RGB frame:
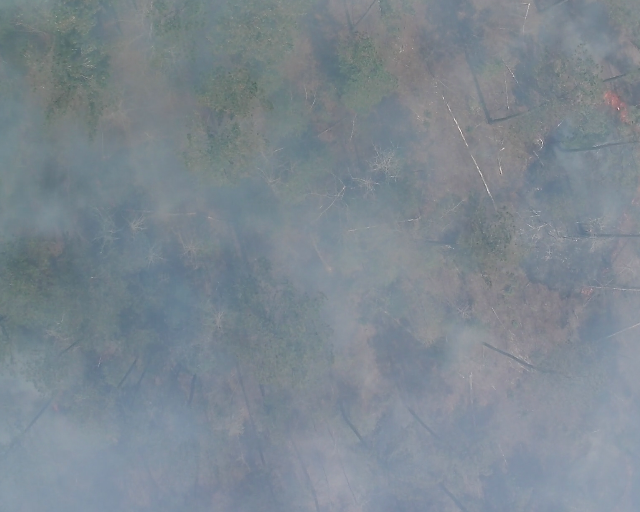
Thermal frame:
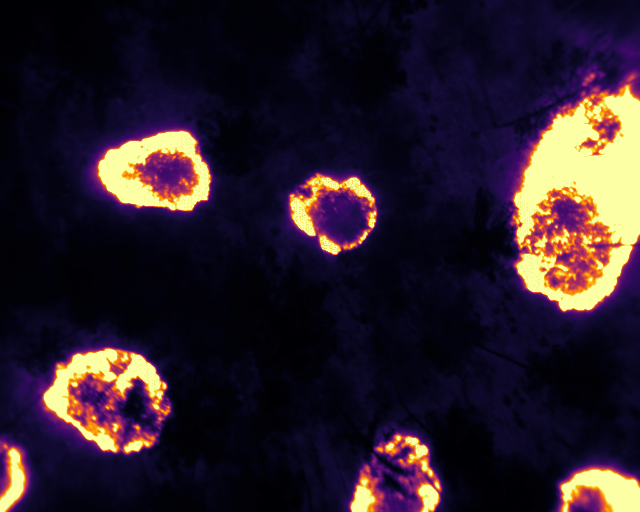
Captured: 2026-02-26 02:28:20
Pixels at or above 80 °C: 48325 (fraction of frame: 0.1475)